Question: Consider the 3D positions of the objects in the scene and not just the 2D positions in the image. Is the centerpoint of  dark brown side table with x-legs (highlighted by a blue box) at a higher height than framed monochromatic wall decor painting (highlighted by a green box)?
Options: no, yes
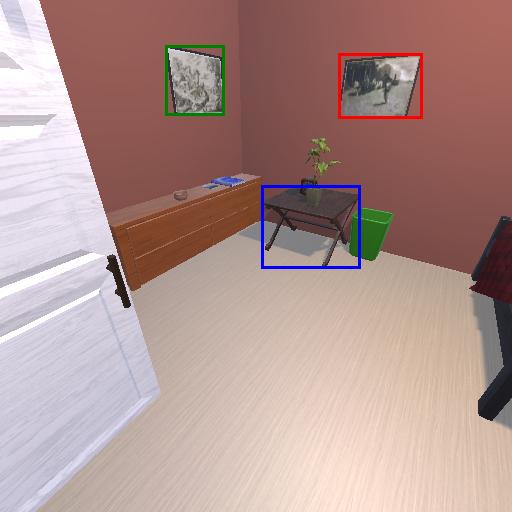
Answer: no